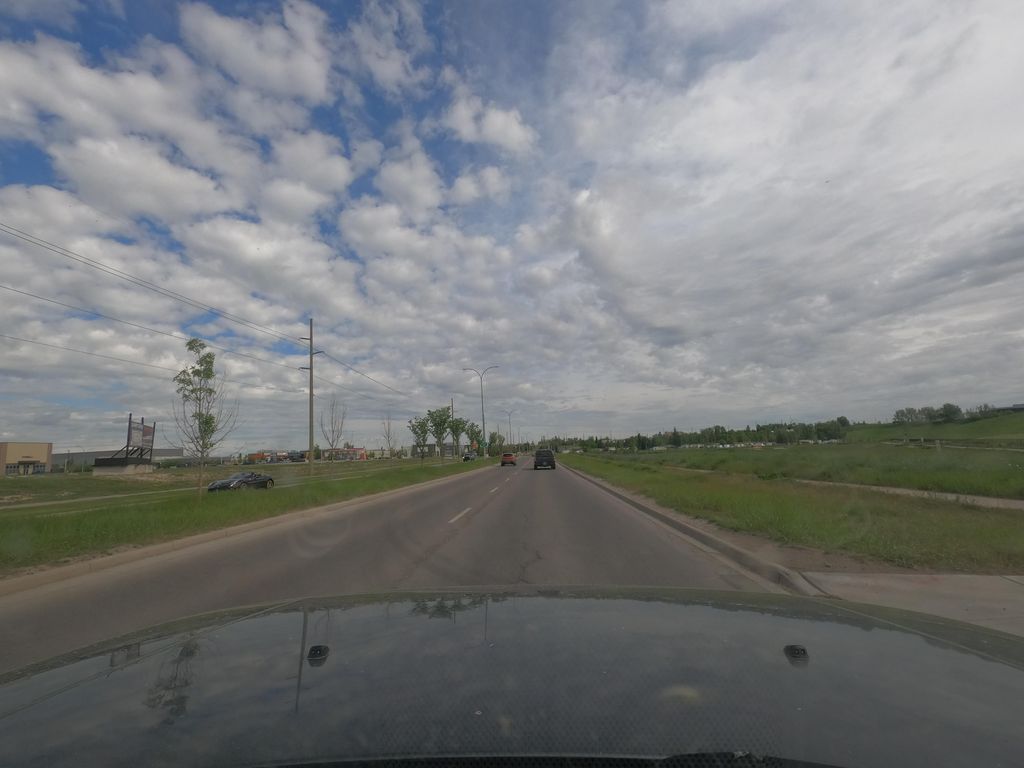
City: calgary